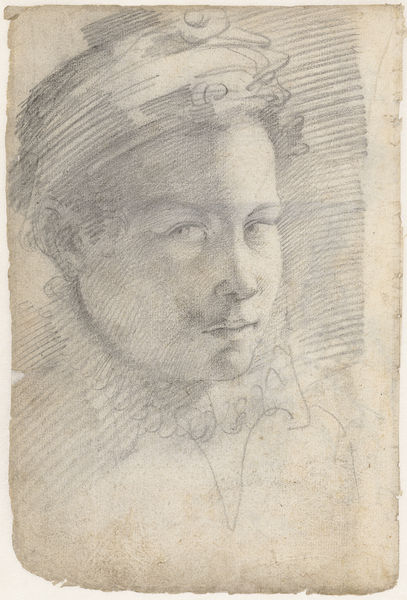
Titel: Portret van een jongeman met baret
Künstler: Domenico Beccafumi
Standort: Amsterdam
Institution: Rijksmuseum
Schlagwörter: homme, portrait, yeux, profil, sourire, esquisse, dessin, papier, fusain, visage, crayon, rembrandt, regard, paint, l'homme, demi-profil